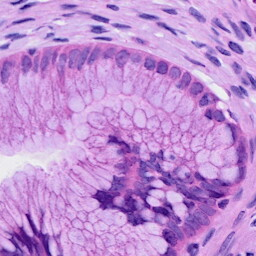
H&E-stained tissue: Cervix